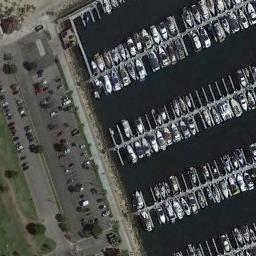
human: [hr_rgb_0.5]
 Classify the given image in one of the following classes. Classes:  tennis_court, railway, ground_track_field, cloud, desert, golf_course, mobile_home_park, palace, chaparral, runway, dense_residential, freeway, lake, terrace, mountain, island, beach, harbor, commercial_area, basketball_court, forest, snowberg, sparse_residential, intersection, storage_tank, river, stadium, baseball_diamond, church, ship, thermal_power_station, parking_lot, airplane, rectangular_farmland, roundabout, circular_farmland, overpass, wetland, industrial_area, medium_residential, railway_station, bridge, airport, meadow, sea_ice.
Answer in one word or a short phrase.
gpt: harbor